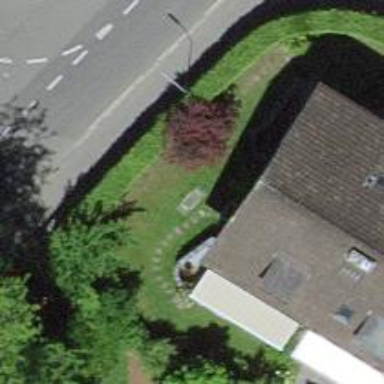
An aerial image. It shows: Semidetached house.